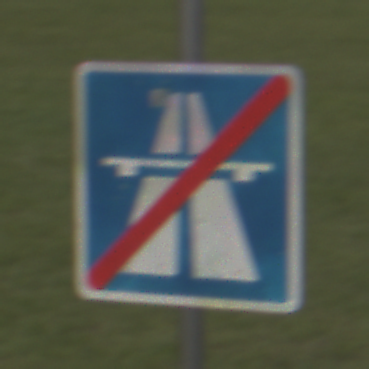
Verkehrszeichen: EndeAutbahn
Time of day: MorningAfternoon
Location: Outdoor (Suburban)
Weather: Overcast
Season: NotSpecified
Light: Natural